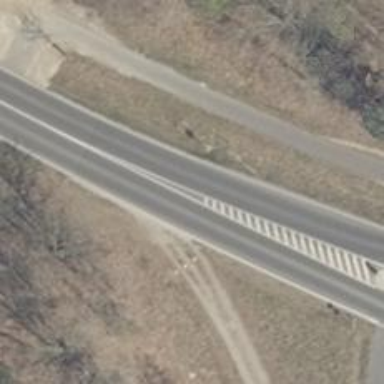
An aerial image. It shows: Asphalt road classified as primary highway.